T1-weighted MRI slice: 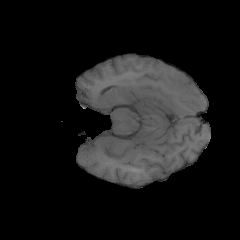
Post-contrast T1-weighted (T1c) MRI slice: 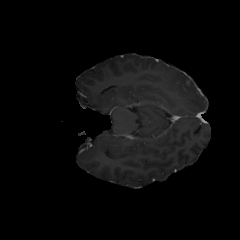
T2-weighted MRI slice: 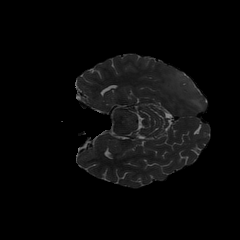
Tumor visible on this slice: yes